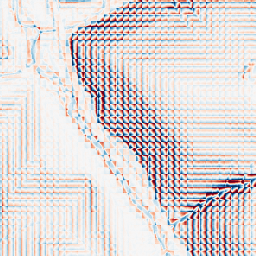
Category: wavelet
Decomposition family: wavelet_biorthogonal
Decomposition parameters: wavelet: bior1.3
level: 3
Upsampling method: sinc_blackman
Upsampling parameters: scale: 4
kernel_size: 16
Upsampling scale: 4